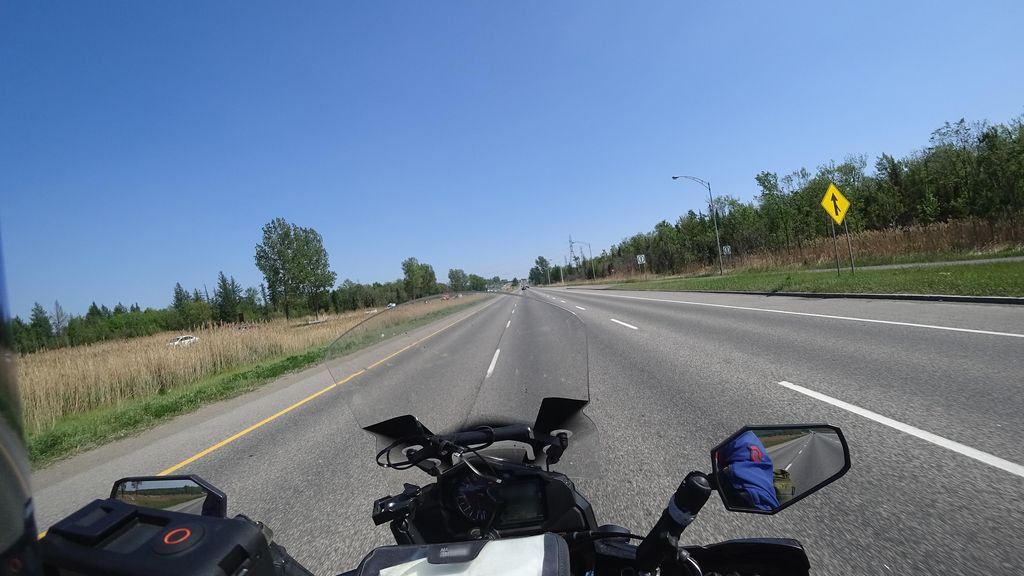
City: quebec_city